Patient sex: M
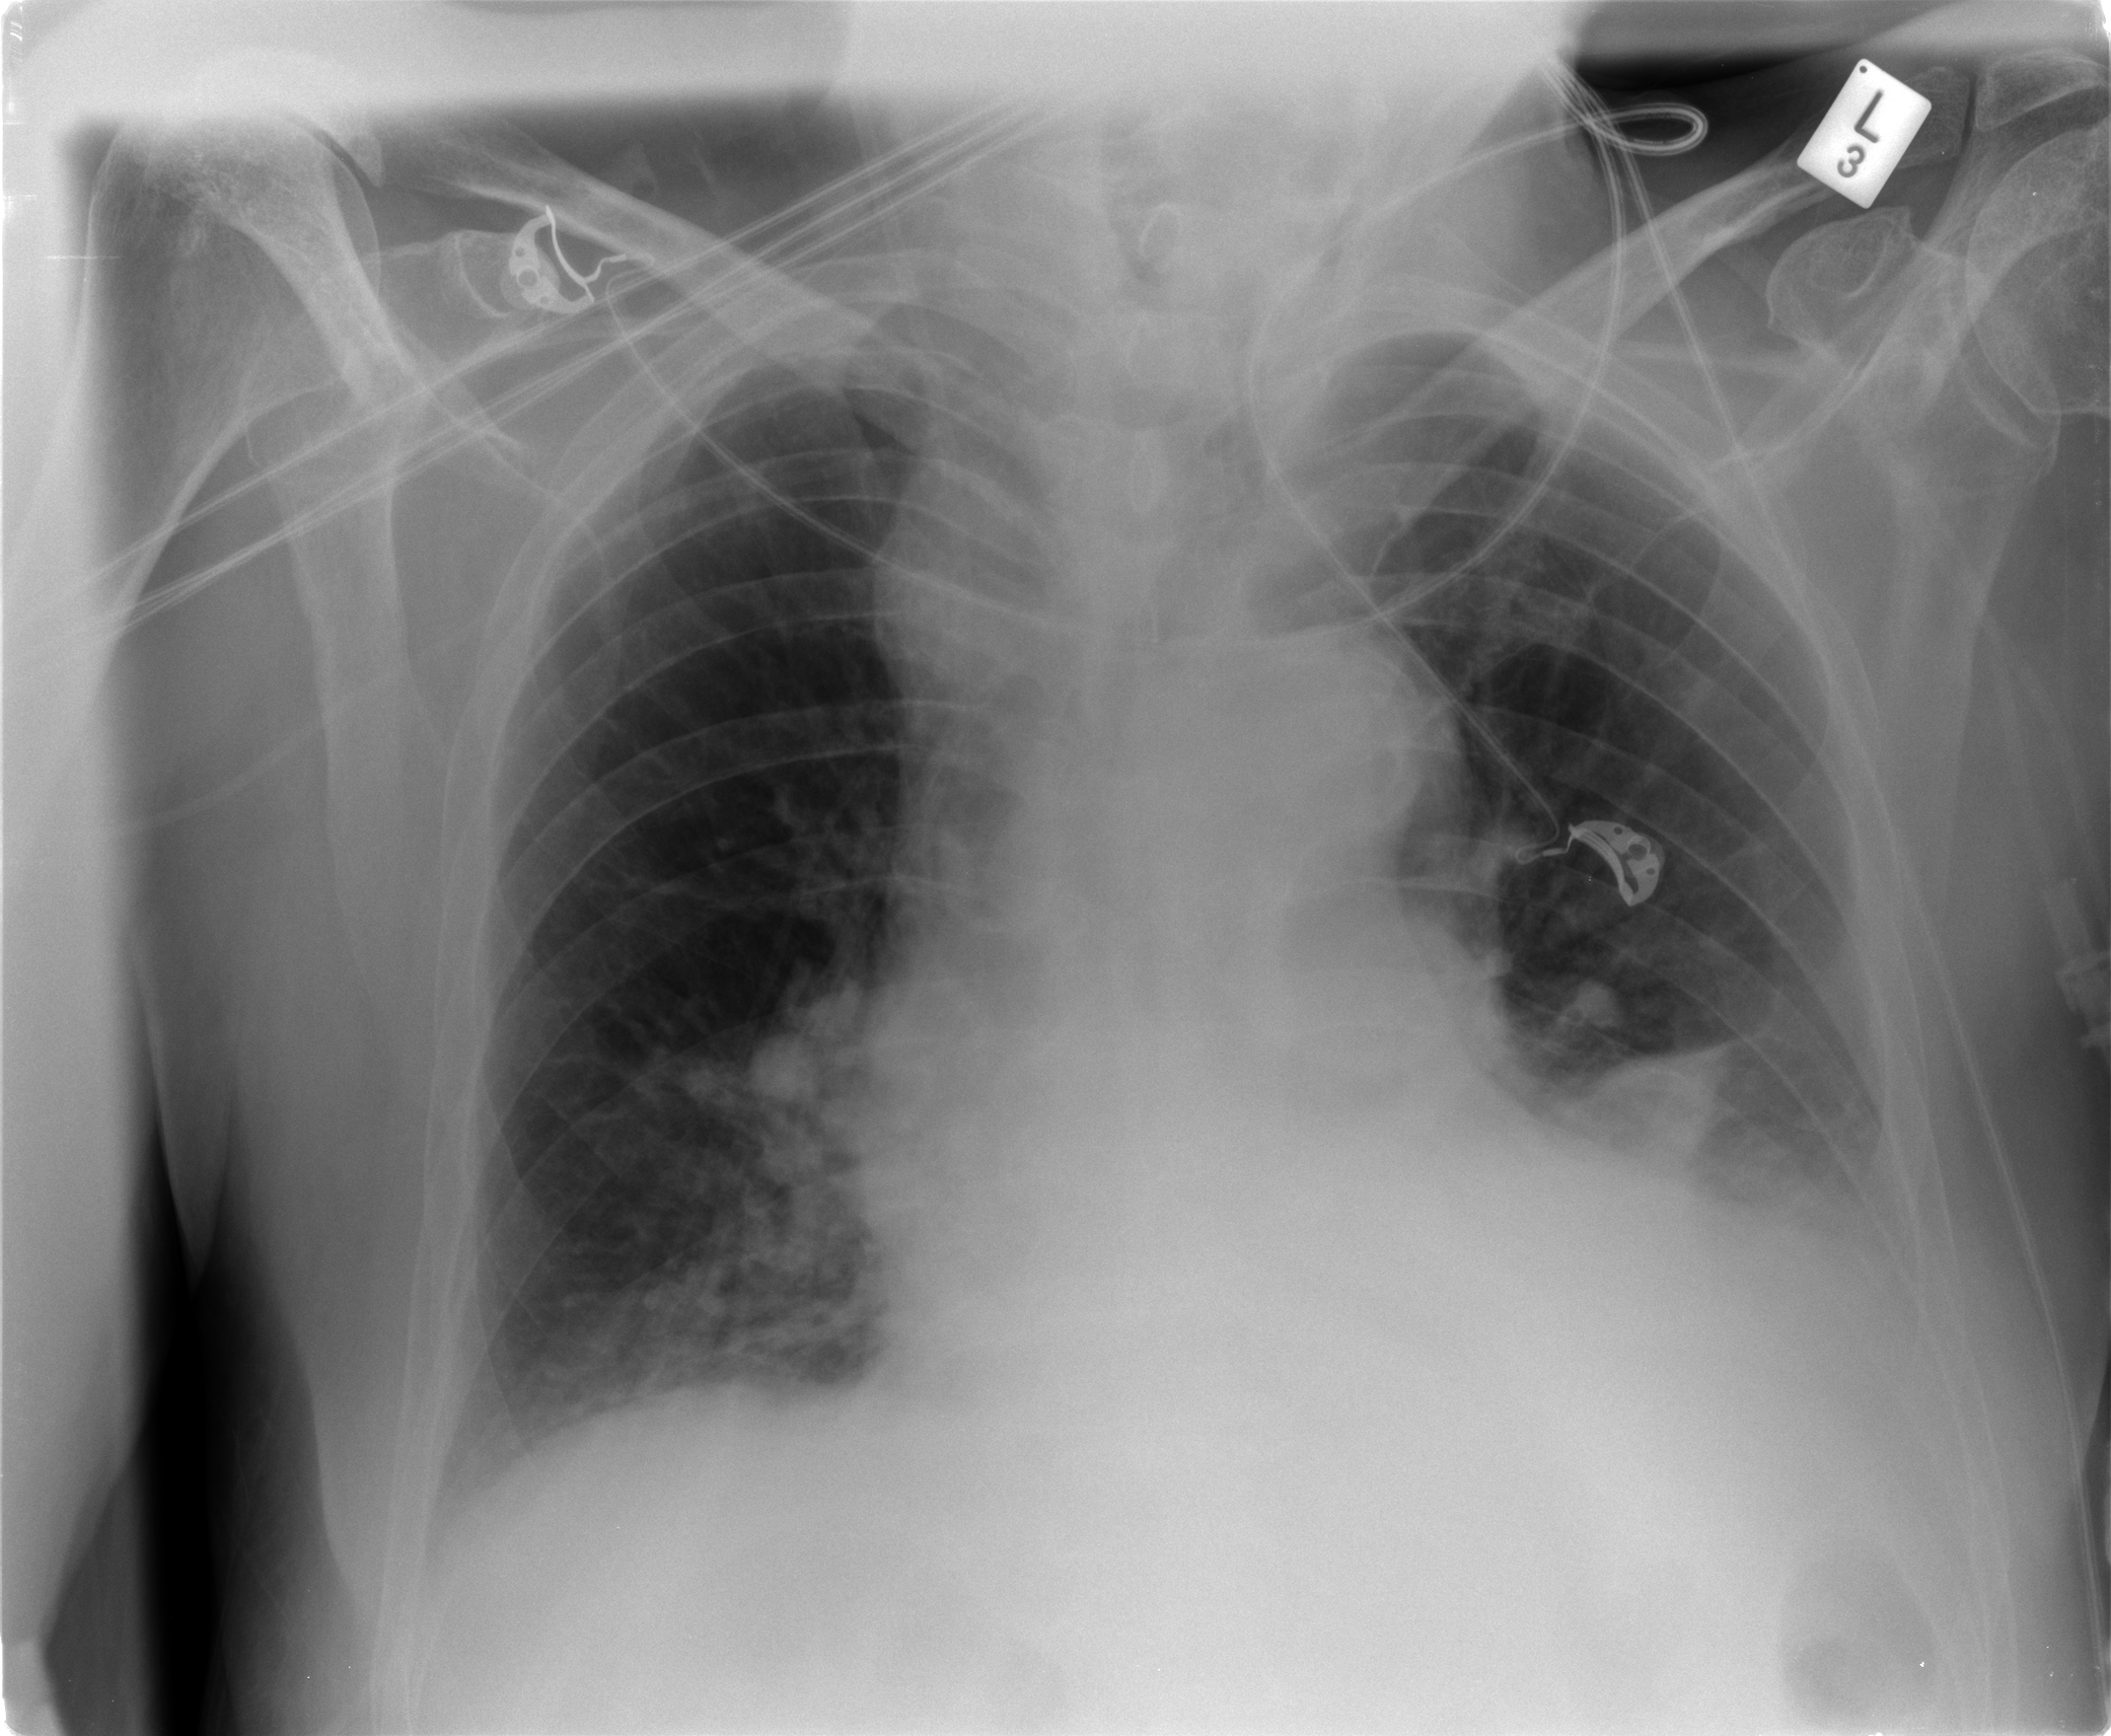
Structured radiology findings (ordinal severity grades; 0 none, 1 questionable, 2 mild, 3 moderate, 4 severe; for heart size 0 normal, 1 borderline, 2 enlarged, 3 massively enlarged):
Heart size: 2
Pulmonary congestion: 2
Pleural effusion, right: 0
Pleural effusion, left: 2
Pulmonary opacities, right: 1
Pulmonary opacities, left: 1
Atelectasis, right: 2
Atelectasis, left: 2